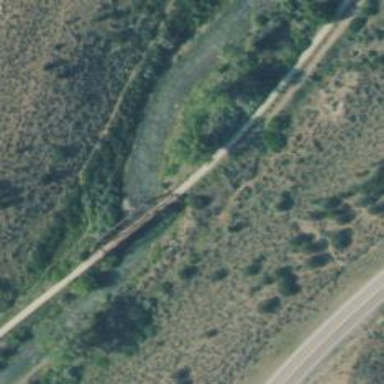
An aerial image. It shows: Abandoned railway on trestle bridge above cycleway.